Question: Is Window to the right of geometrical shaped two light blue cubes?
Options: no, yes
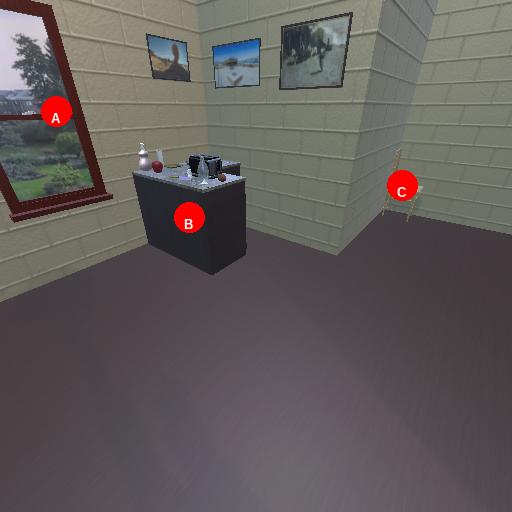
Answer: no